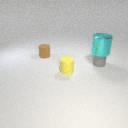
small gray rubber cylinder below large cyan metal cylinder